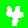
Digit: 4